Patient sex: M
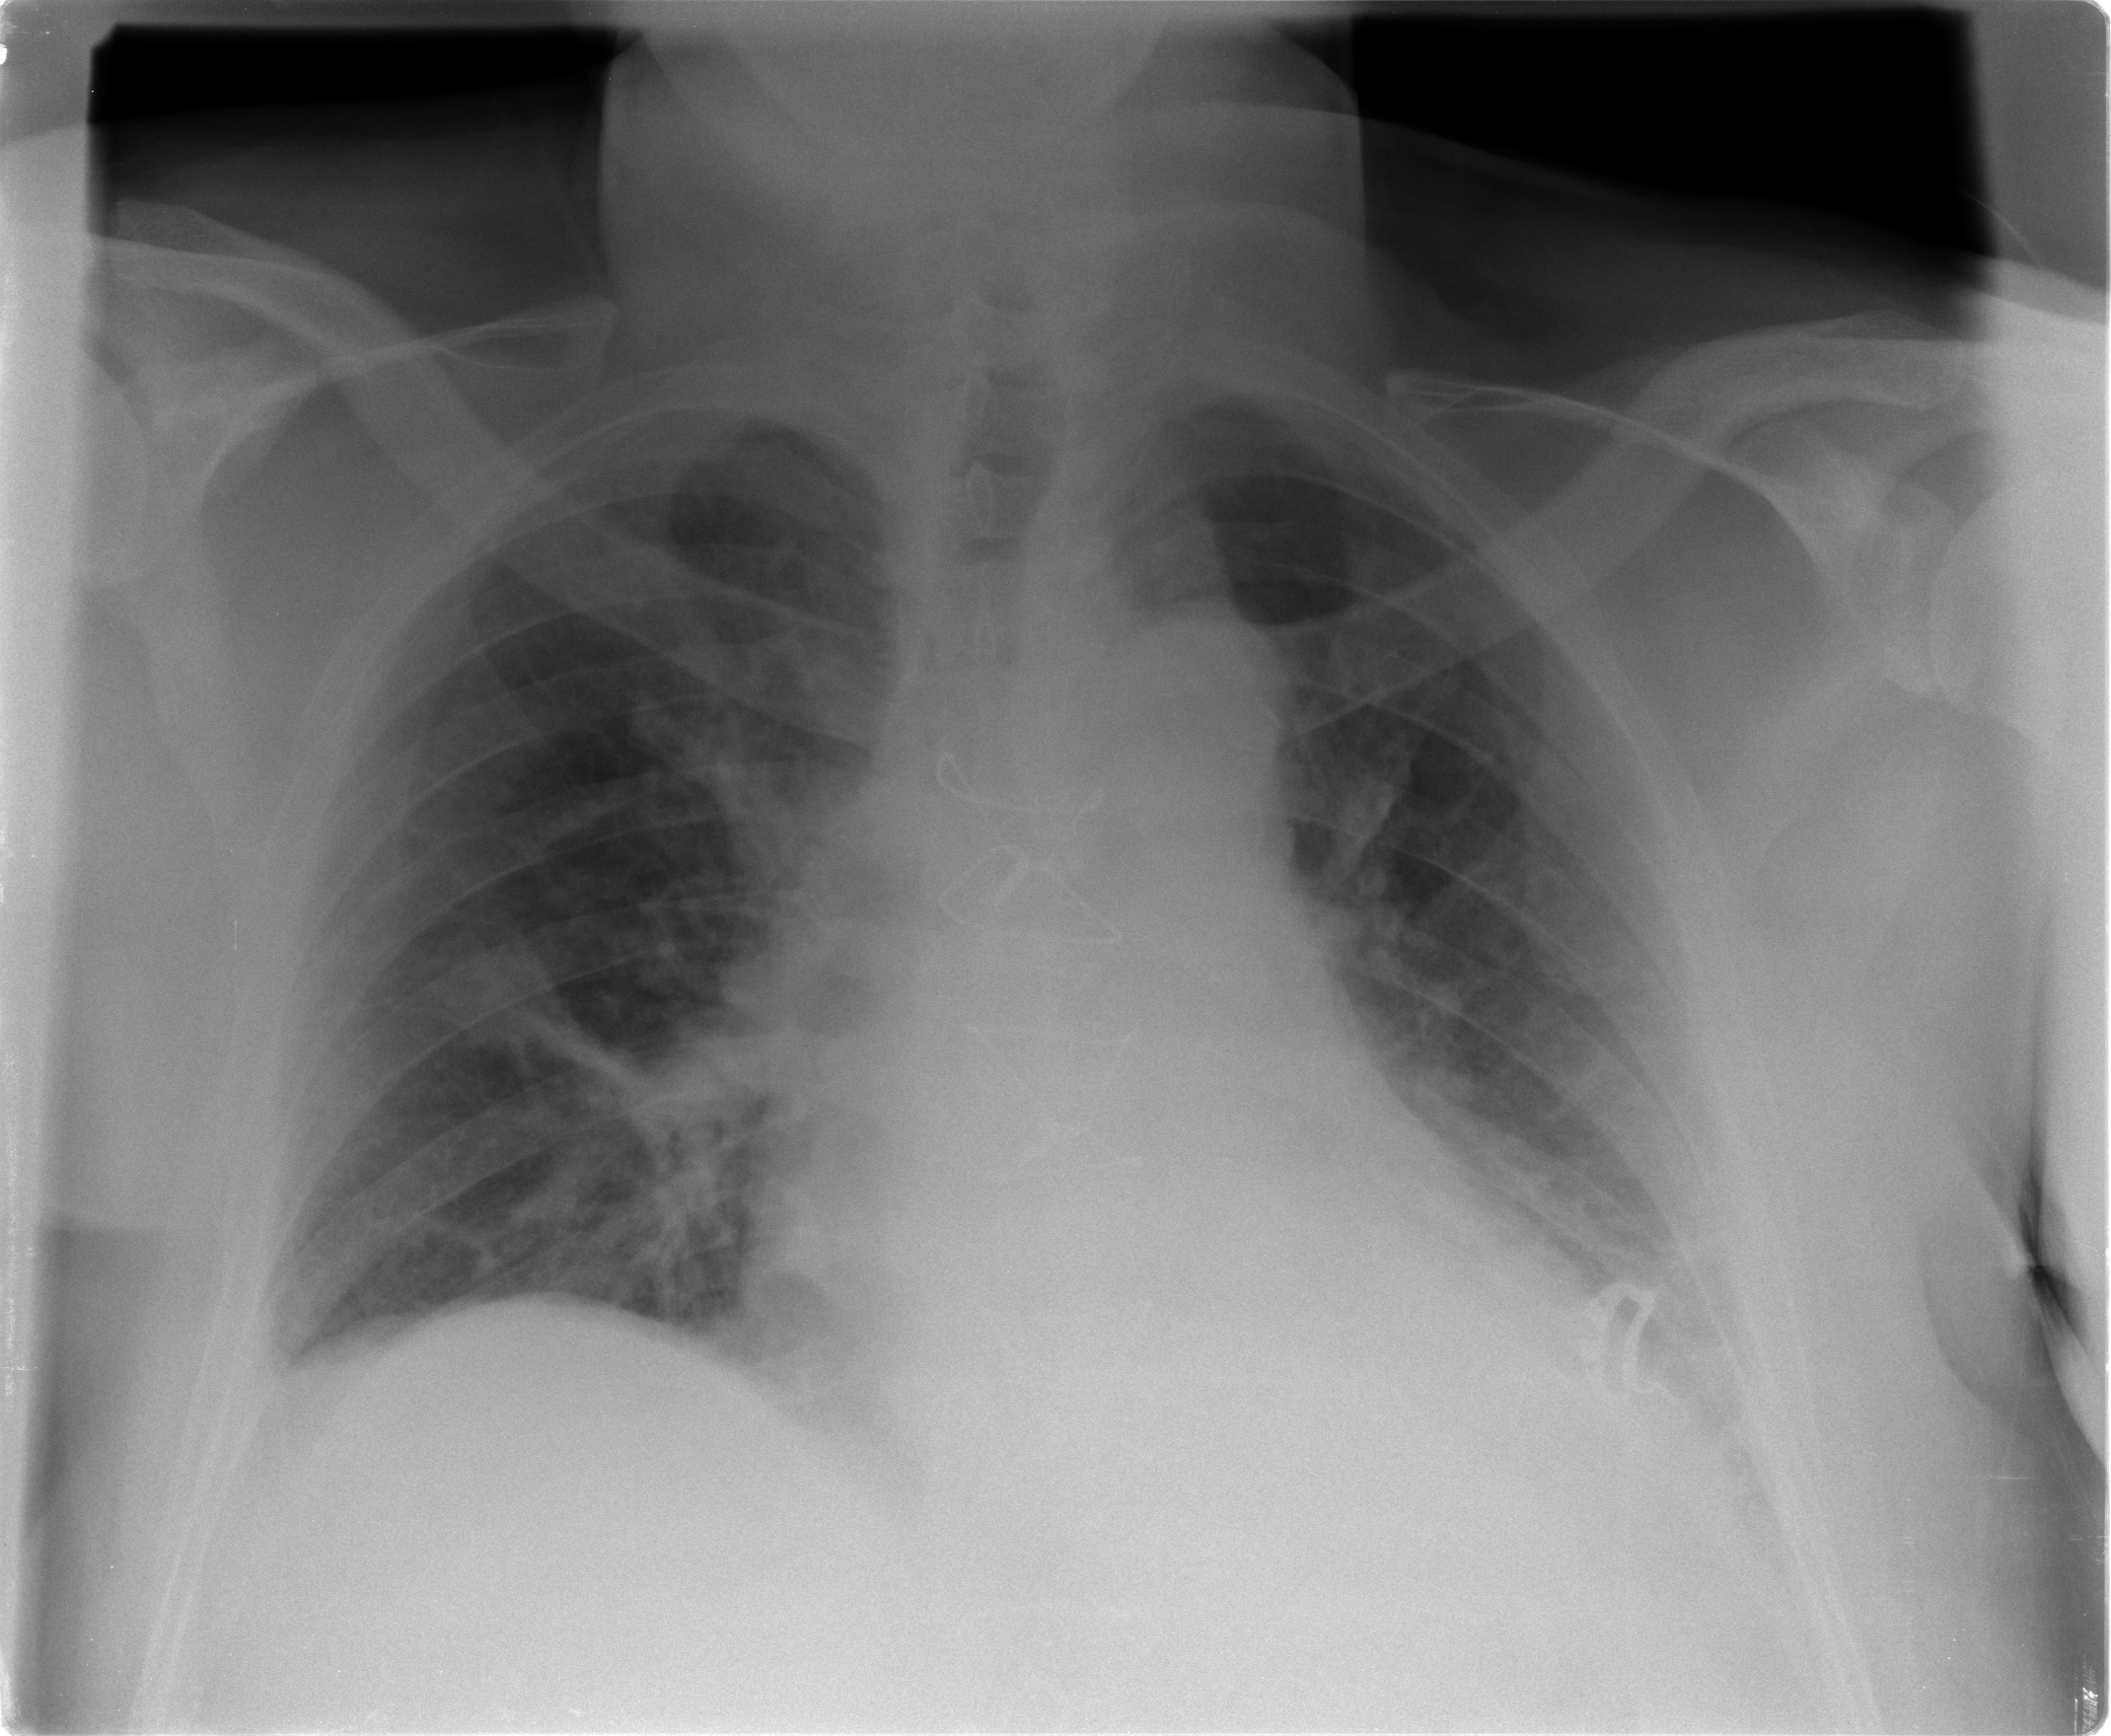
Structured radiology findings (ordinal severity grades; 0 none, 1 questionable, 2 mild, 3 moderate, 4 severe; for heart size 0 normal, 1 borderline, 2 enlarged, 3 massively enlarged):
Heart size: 2
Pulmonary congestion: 2
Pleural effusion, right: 1
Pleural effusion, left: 2
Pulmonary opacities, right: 1
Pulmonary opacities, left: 0
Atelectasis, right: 2
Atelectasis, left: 2